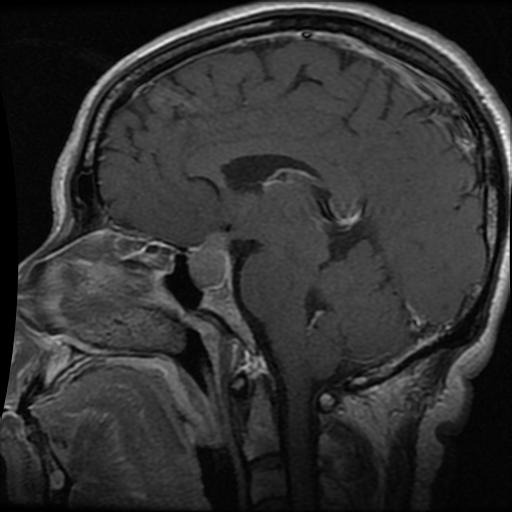
Label: pituitary